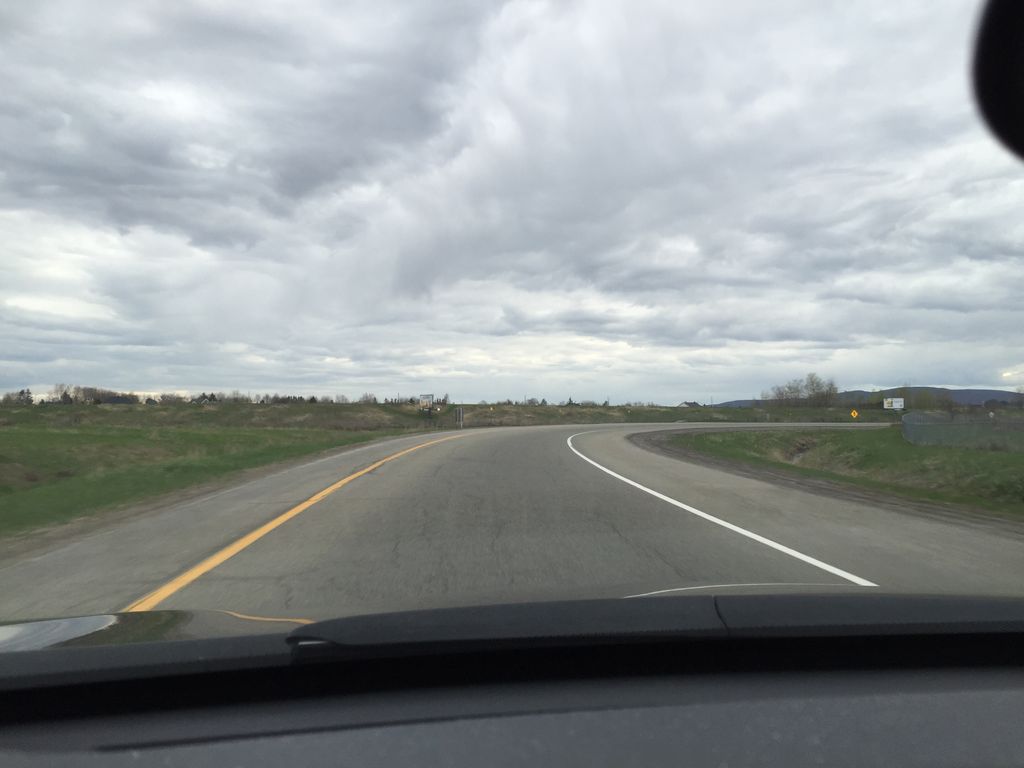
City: quebec_city